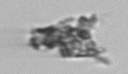
Label: detritus